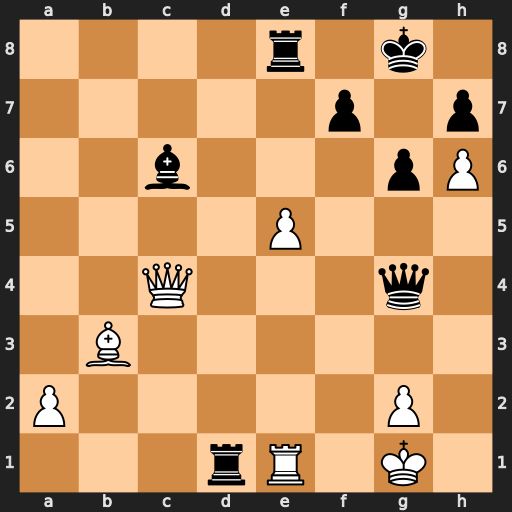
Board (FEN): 4r1k1/5p1p/2b3pP/4P3/2Q3q1/1B6/P5P1/3rR1K1
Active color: w
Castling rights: -
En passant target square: -
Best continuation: Qxf7+ Kh8 Qf6#